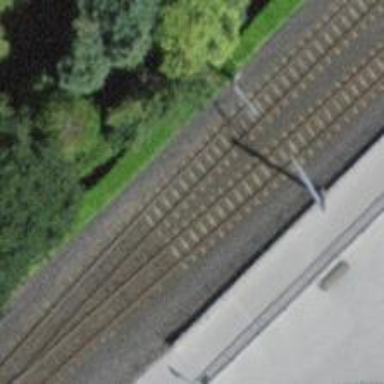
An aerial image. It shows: Narrow-gauge railway track with electrified contact line. The railway has one track.